Question: this is a pattern forming in java. Anyway, the instructions is to show odd numbers from 1-9 from user input into a rectangular pattern.
This is my code so far.. Any suggestions?
'''
//Library Imports
import java.util.Scanner;
import java.util.Arrays;
//Main
public class blah {
public static void main(String[] args) {
Scanner input = new Scanner(System.in);
Strict run = new Strict();
//Input
int[][] m1 = new int[3][3];
int[][] m2 = new int[3][3];
System.out.print("Enter 9 numbers for List 1 / Enter 9 numbers for List 2
");
for (int arr1 = 0; arr1 < m1.length; arr1++) {
for (int arr2 = 0; arr2 < m1[arr1].length; arr2++) {
m1[arr1][arr2] = input.nextInt();
}
}
for (int arr1 = 0; arr1 < m2.length; arr1++) {
for (int arr2 = 0; arr2 < m2[arr1].length; arr2++) {
m2[arr1][arr2] = input.nextInt();
}
}
//Displays only those values of the arrays that are odd in rectangular form (row by row for each array).
System.out.print("
");
System.out.print("Display odd values in a rectangular form
");
run.display(m1, m2);
}
}
class Strict {
//5.) Displays only those values of the arrays that are odd in rectangular form (row by row for each array).
public static void display(int[][] m1, int[][] m2) {
for (int i = 0; i < m1.length; i++) {
for (int j = 0; j < m1.length; j++) {
if ((m1[i][j] % 2) == 1) {
if ((m1[i][j] / 10 == 0)) {
System.out.print(" " + m1[i][j] + " ");
} else {
System.out.print((m1[i][j] + " "));
}
} else {
System.out.print(" ");
}
System.out.print("");
//Statements (m1=[i][j] = m2[i][j])
}
System.out.print(" ");
System.out.print(" ");
}
}
}
'''
The output in my code is:
'''
Display odd values in a rectangular form
1 3 5 7 9
'''
The result should be like this. (I think I'm almost near the output..)

*********************Update***************************************
I tried to revise the for loop:
'''
//5.) Displays only those values of the arrays that are odd in rectangular form (row by row for each array).
public static void display(int[][] m1, int[][] m2) {
for (int i = 0; i < m1.length; i++) {
for (int j = 0; j < m1.length; j++) {
if ((m1[i][j] % 2) == 1) {
if ((m1[i][j] / 10 == 0)) {
System.out.print(" " + m1[i][j] + " ");
} else {
System.out.print((m1[i][j] + " "));
}
} else {
System.out.print(" ");
}
System.out.print(" ");
//Statements (m1=[i][j] = m2[i][j])
}
System.out.println();
}
System.out.print("
");
for (int k = 0; k < m1.length; k++) {
for (int l = 0; l < m1.length; l++) {
if ((m2[k][l] % 2) == 1) {
if ((m2[k][l] / 10 == 0)) {
System.out.print(" " + m2[k][l] + " ");
} else {
System.out.print((m2[k][l] + " "));
}
} else {
System.out.print(" ");
}
System.out.print(" ");
//Statements (m1=[i][j] = m2[i][j])
}
System.out.println();
}
}
'''
The current output is:
'''
Display odd values in a rectangular form
1 3 //This line is crooked. Can't determine where
5
7 9
1 3
5
7 9
'''
******************************Program solved**********************************
Last problem solved by fixing main method
'''
System.out.print("Display odd values in a rectangular form
");
'''
into
'''
System.out.print("Display odd values in a rectangular form
");
'''
The result is now:
'''
Display odd values in a rectangular form
1 3
5
7 9
1 3
5
7 9
'''
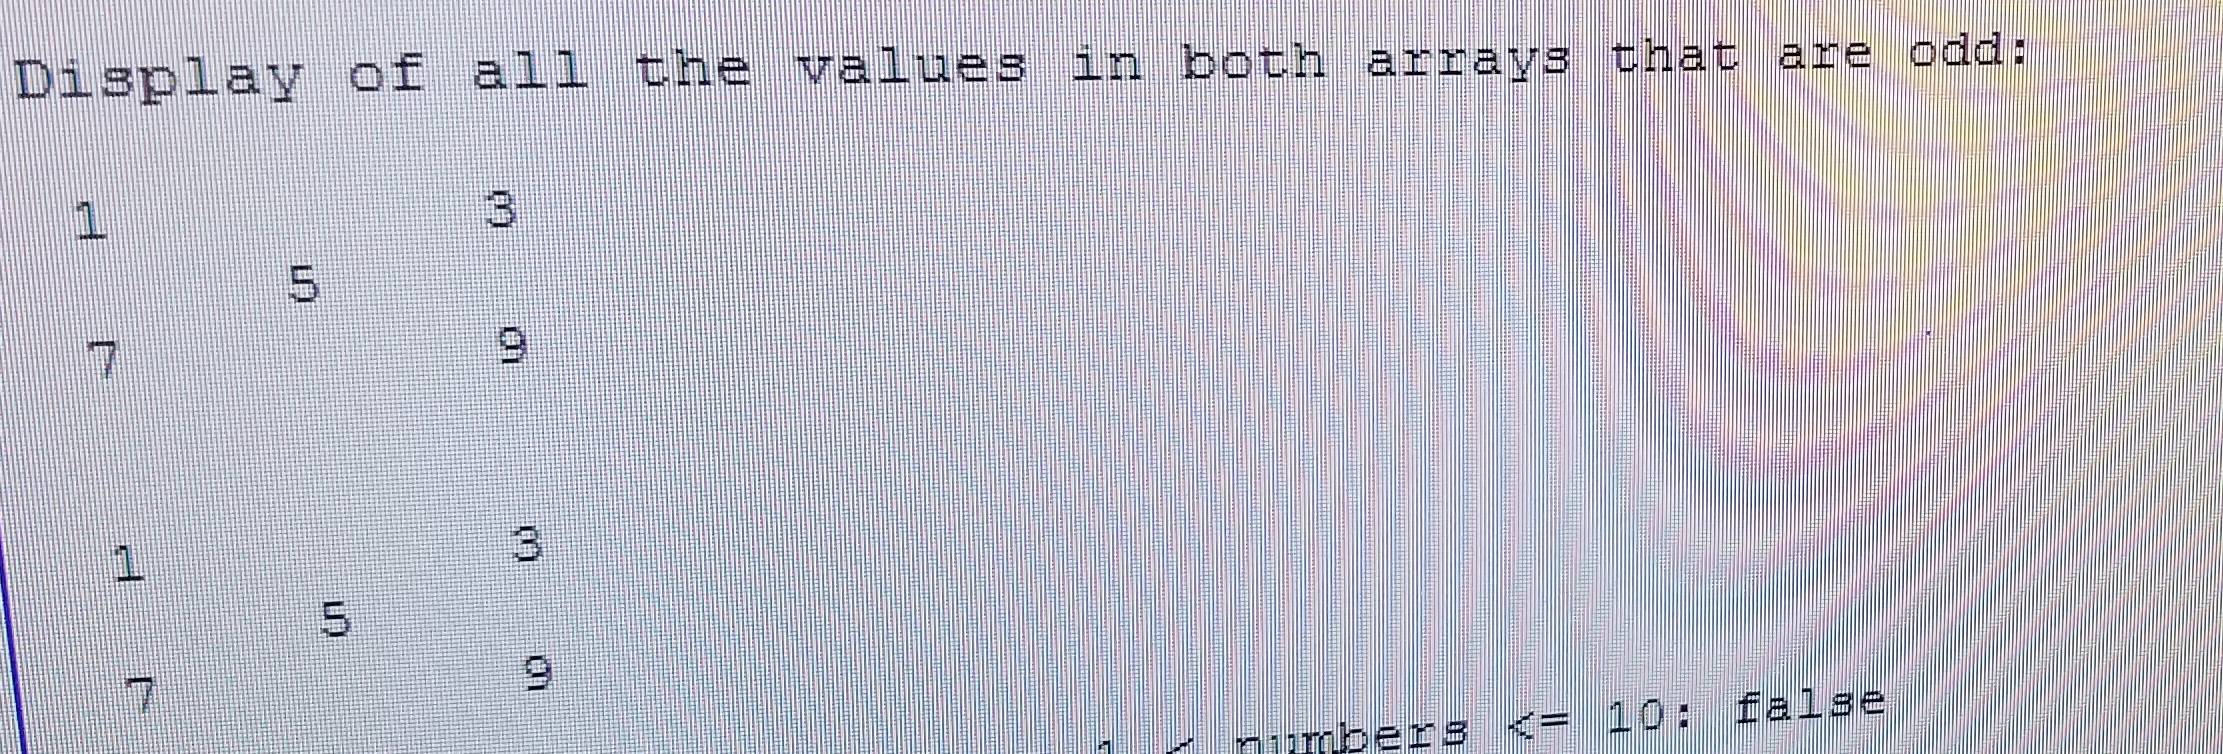
Answer: Print '"
"' every time when '(i + 1) % 3 == 0'. The solution as I see:
'''
int[] ints = IntStream.range(1, 10).toArray();
for (int i = 0; i < ints.length; i++)
System.out.print((ints[i] % 2 == 0 ? " " : ints[i]) +
((i + 1) % 3 == 0 ? "
" : ""));
'''